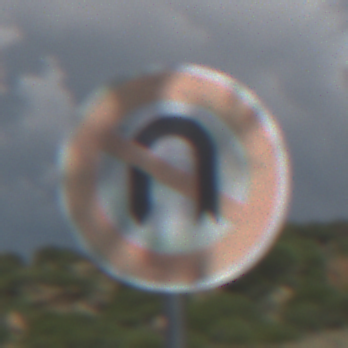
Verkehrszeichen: VerbotWenden
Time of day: Midday
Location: Outdoor (Nature)
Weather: PartlyCloudy
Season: NotSpecified
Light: Natural